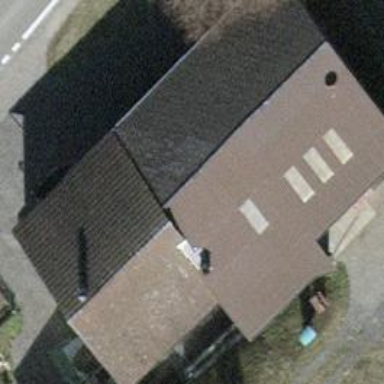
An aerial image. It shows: Farm building.